Field crop: maize
Growth stage: 2
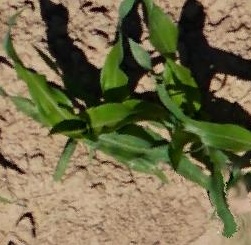
Species: maize